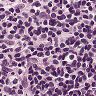
Metastatic tissue present: no